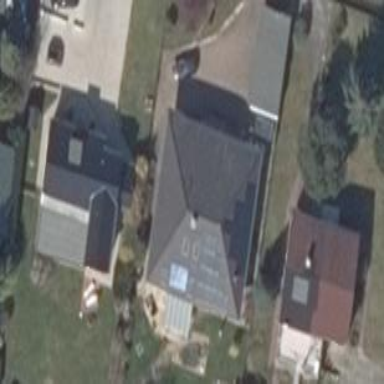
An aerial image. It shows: Hipped roof house.